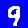
Digit: 9